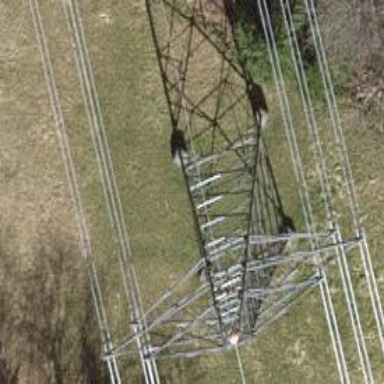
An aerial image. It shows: Towering power structure.